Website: crate-barrel
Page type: receipt
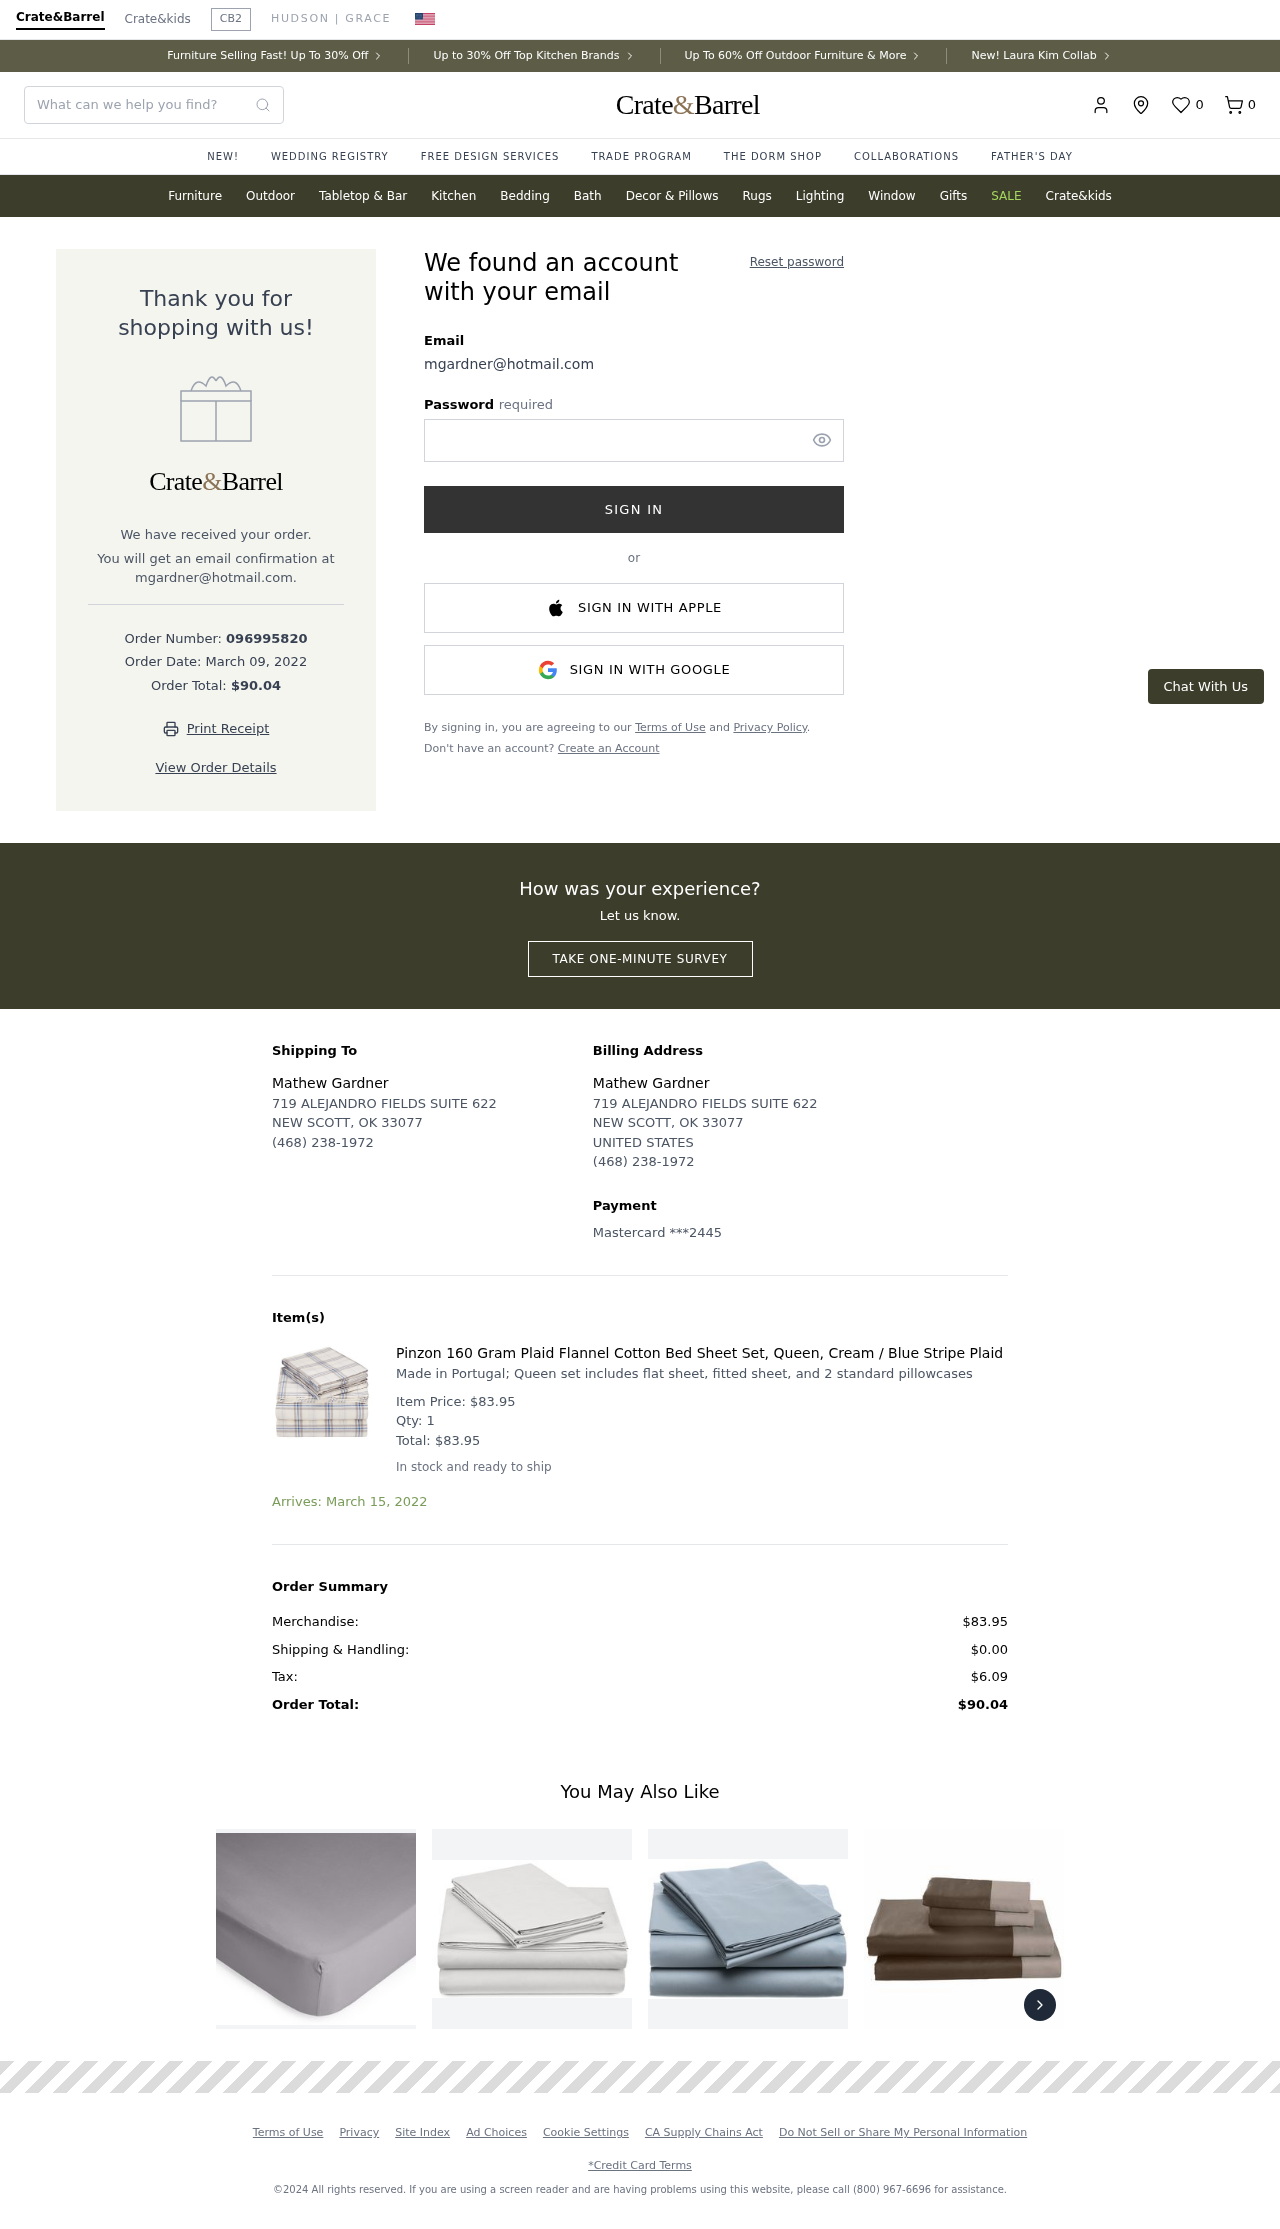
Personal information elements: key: PII_CARD_LAST4
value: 2445
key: PII_CARD_TYPE
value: Mastercard
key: PII_COUNTRY
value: UNITED STATES
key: PII_EMAIL
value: mgardner@hotmail.com
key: PII_FULLNAME
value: Mathew Gardner
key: PII_STREET
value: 719 ALEJANDRO FIELDS SUITE 622
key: PII_EMAIL2
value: mgardner@hotmail.com
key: PII_CITY_STATE_ZIP
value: NEW SCOTT, OK 33077
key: PII_PHONE
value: (468) 238-1972
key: PII_FULLNAME2
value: Mathew Gardner
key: PII_STREET2
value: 719 ALEJANDRO FIELDS SUITE 622
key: PII_POSTCODE
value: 33077
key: PII_STATE_ABBR
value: OK
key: PII_POSTCODE_FULL
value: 33077
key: PII_POSTCODE_NUMERIC
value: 33077
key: PII_PHONE2
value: (468) 238-1972
Product elements: key: PRODUCT1_DESC
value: Made in Portugal; Queen set includes flat sheet, fitted sheet, and 2 standard pillowcases
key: PRODUCT1_NAME
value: Pinzon 160 Gram Plaid Flannel Cotton Bed Sheet Set, Queen, Cream / Blue Stripe Plaid
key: PRODUCT1_PRICE
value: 83.95
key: PRODUCT1_QUANTITY
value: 1
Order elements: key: ORDER_NUM_ITEMS
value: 0
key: ORDER_ID
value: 096995820
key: ORDER_DATE
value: March 09, 2022
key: ORDER_TOTAL
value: $90.04
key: ORDER_ITEM_TOTAL
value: $83.95
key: ORDER_DELIVERY_DATE
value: Arrives: March 15, 2022
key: ORDER_SUBTOTAL
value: $83.95
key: ORDER_SHIPPING_COST
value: $0.00
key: ORDER_TAX
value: $6.09
Search elements: key: HEADER_SEARCH
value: What can we help you find?
Other elements: key: FAVORITES_COUNT
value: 0